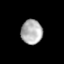
Tissue: skin
Cell type: Epithelial cells
Senescence score: 0.2701
Nuclear area (px): 512
Mean DAPI intensity: 176.262